Question: I try to make layout as shown below. But I have a poroblem with adding new MyPanels. The first MyPanel fill all its parent (midPanel). How to make that MyPanel take only what is needed height and fill width?

'''
public class Main extends JFrame {
JPanel upPanel = new JPanel();
JPanel midPanel = new JPanel();
JPanel downPanel = new JPanel();
JButton button = new JButton("add new Panel");
Main() {
this.setSize(800, 600);
this.setLayout(new BorderLayout());
this.add(upPanel, BorderLayout.PAGE_START);
JScrollPane jsp = new JScrollPane(midPanel);
this.add(jsp, BorderLayout.CENTER);
this.add(downPanel, BorderLayout.PAGE_END);
this.midPanel.setLayout(new GridLayout(0, 1, 3, 3));
upPanel.add(button);
button.addActionListener(new ActionListener() {
@Override
public void actionPerformed(ActionEvent arg0) {
midPanel.add(new MyPanel());
midPanel.updateUI();
}
});
}
public static void main(String[] args) {
new Main().setVisible(true);
}
}
class MyPanel extends JPanel {
MyPanel() {
this.setLayout(new GridLayout(2, 5, 5, 5));
this.setBorder(BorderFactory.createRaisedBevelBorder());
this.add(new JLabel("Nomo:"));
}
}
'''
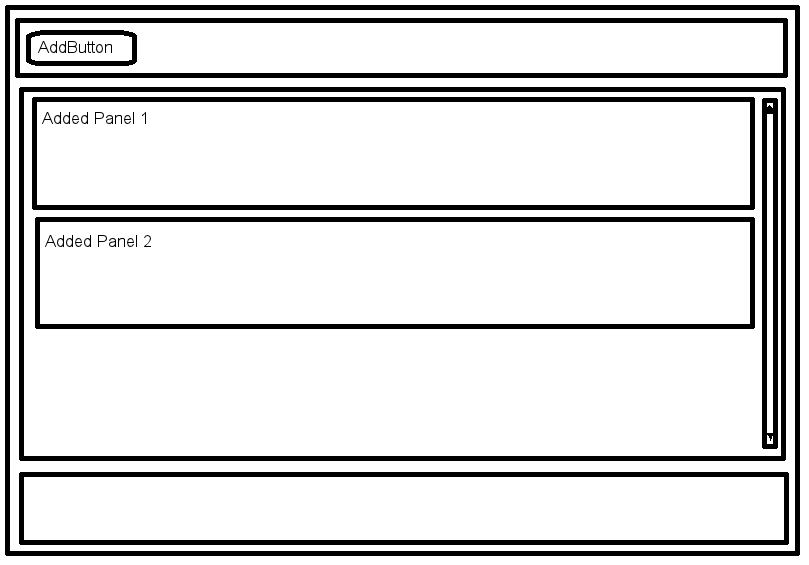
Answer: The problem is that you add the mid-Panel in CENTER. Center use the full free space. Set the midPanel to BorderLayout and add another panel to it on North and than add there the MyPanels that works.
'''
public class Main extends JFrame {
JPanel upPanel = new JPanel();
JPanel newMidPanel = new JPanel();
JPanel downPanel = new JPanel();
JButton button = new JButton("add new Panel");
Main() {
this.setSize(800, 600);
this.setLayout(new BorderLayout());
JPanel midPanel = new JPanel(new BorderLayout());
this.add(upPanel, BorderLayout.PAGE_START);
JScrollPane jsp = new JScrollPane(midPanel);
this.add(jsp);
this.add(downPanel, BorderLayout.PAGE_END);
this.newMidPanel = new JPanel(new GridLayout(0, 1, 3, 3));
upPanel.add(button);
midPanel.add(newMidPanel, BorderLayout.NORTH);
button.addActionListener(new ActionListener() {
@Override
public void actionPerformed(ActionEvent arg0) {
newMidPanel.add(new MyPanel());
newMidPanel.updateUI();
}
});
}
public static void main(String[] args) {
new Main().setVisible(true);
}
}
class MyPanel extends JPanel {
MyPanel() {
this.setLayout(new GridLayout(2, 5, 5, 5));
this.setBorder(BorderFactory.createRaisedBevelBorder());
this.add(new JLabel("Nomo:"));
}
}
'''